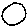
Label: circle